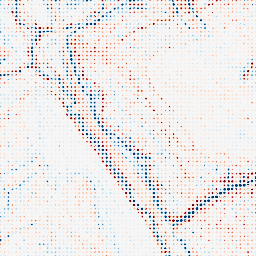
Category: edge_preserving
Decomposition family: anisotropic_diffusion
Decomposition parameters: iterations: 20
kappa: 50
gamma: 0.15
Upsampling method: sinc_blackman
Upsampling parameters: scale: 8
kernel_size: 4
Upsampling scale: 8